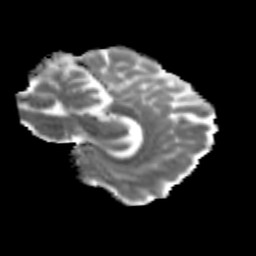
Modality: MD
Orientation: sagittal
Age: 26
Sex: female
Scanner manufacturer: siemens
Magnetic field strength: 3 T
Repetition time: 3.5 s
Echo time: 0.125 s